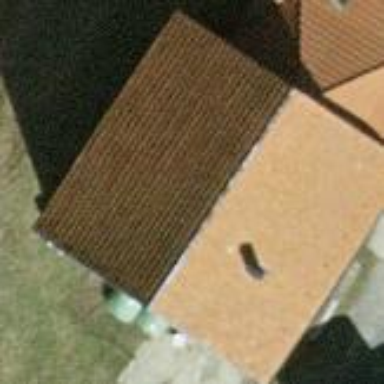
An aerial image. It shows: Farm auxiliary building.